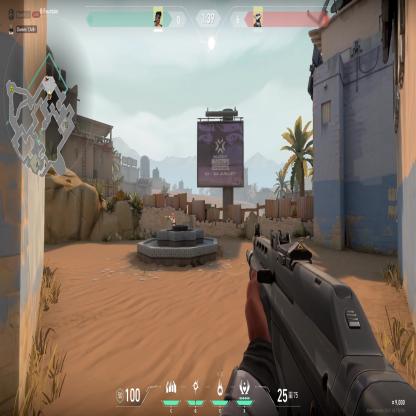
Label: enemy